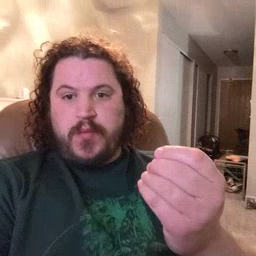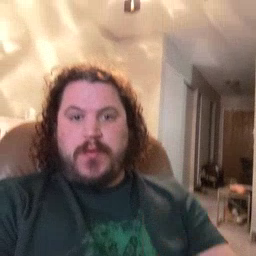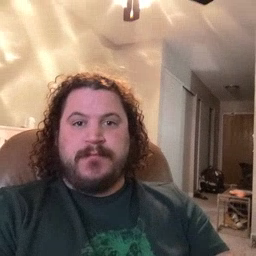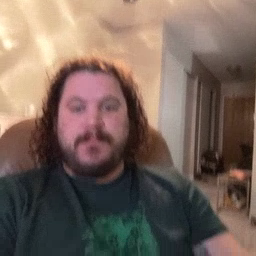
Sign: go